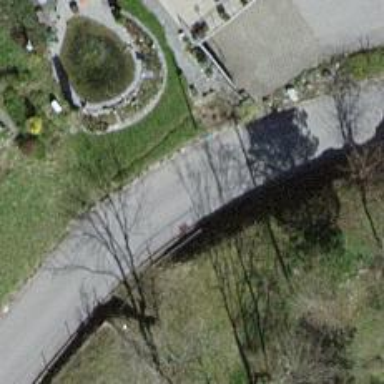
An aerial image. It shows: Smoothly paved residential road.